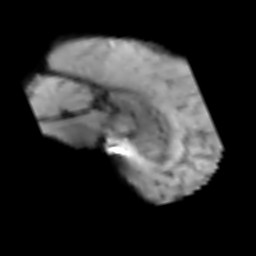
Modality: T2w
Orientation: sagittal
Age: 56
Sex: male
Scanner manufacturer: siemens
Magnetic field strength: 3 T
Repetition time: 3.2 s
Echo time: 0.081 s